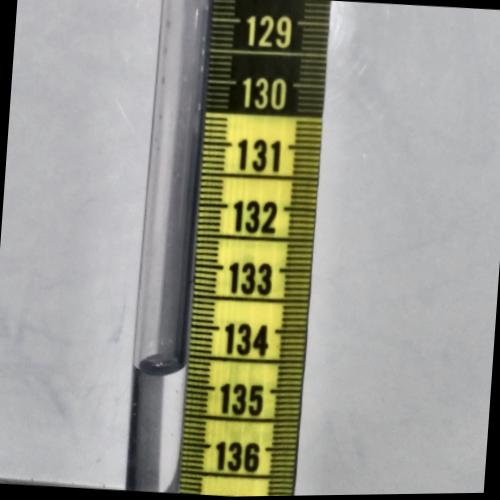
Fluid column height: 134.7 cm